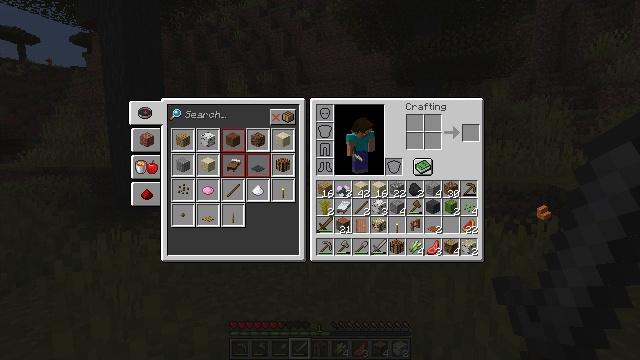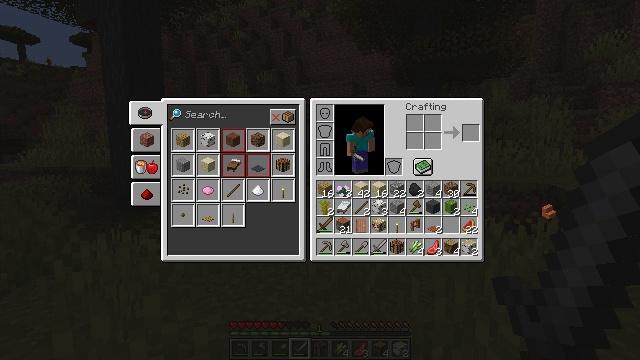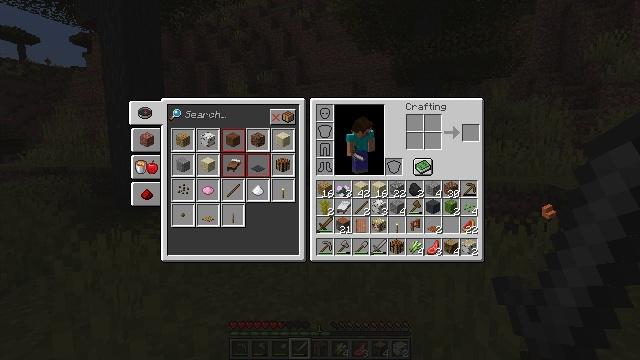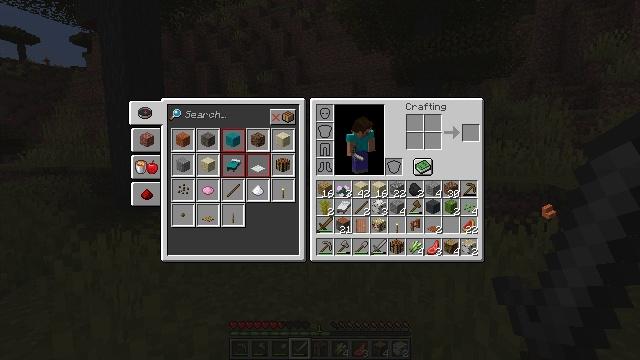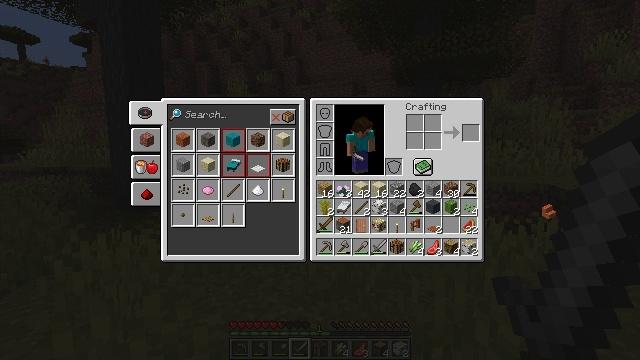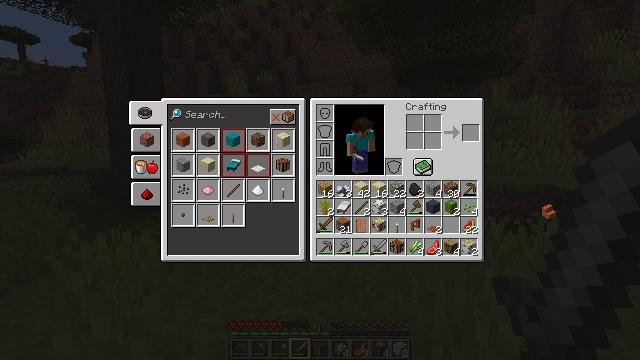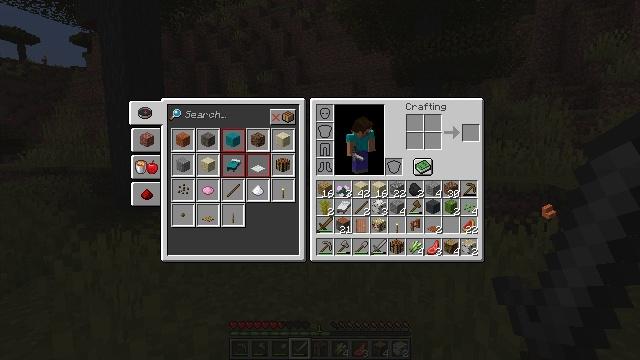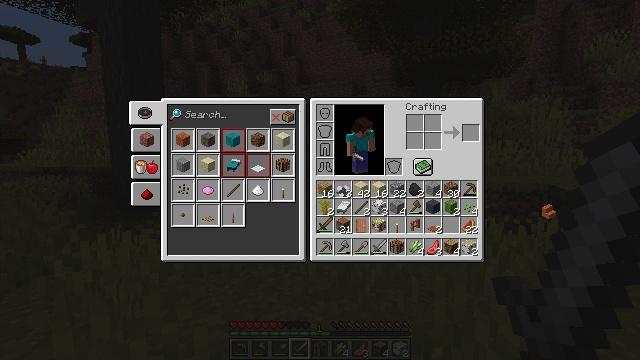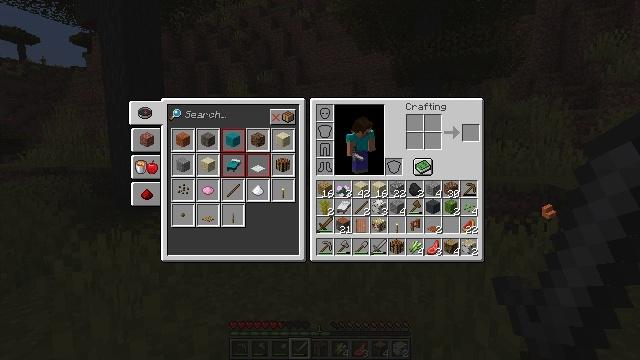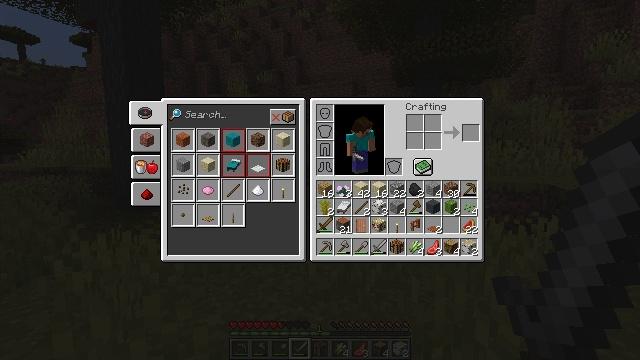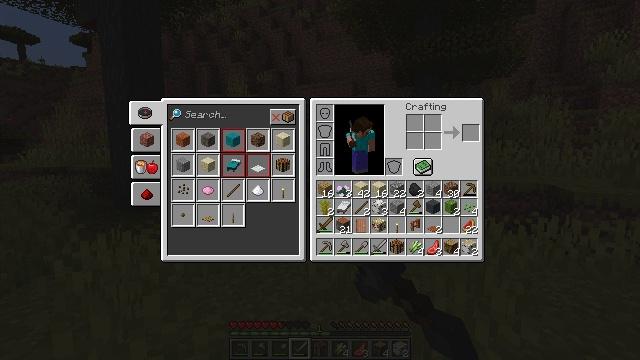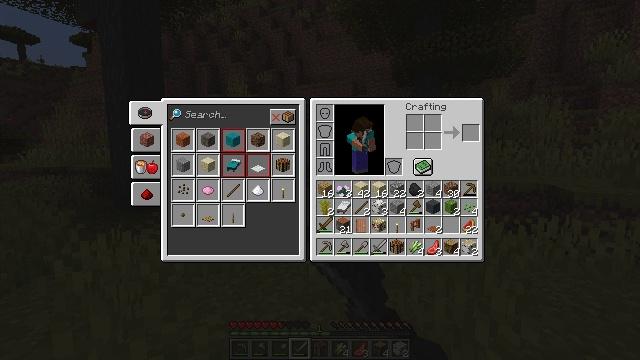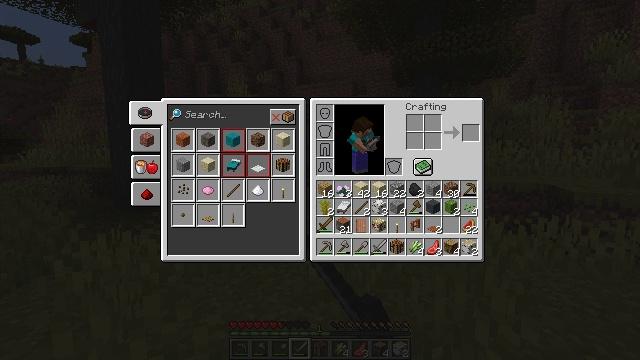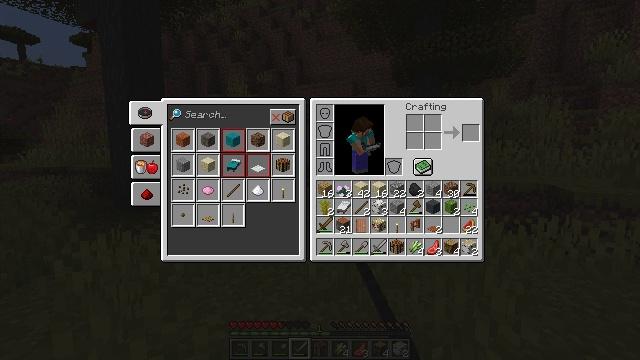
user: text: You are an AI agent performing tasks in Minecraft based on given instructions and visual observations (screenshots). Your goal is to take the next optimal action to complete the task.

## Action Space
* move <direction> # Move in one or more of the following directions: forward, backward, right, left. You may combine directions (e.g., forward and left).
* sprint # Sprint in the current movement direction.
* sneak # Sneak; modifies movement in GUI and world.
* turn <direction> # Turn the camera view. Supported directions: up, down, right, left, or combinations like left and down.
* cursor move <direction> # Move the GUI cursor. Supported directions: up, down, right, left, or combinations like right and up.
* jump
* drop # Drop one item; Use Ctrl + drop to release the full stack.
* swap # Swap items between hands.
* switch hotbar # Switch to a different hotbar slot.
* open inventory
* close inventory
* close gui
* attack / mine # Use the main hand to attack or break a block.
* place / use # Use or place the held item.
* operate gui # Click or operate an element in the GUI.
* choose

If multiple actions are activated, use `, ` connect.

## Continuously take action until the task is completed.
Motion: motion action
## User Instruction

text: Remove acacia stairs from the inventory.
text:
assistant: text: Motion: operate gui
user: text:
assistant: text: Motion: operate gui
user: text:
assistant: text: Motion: operate gui
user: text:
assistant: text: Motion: operate gui
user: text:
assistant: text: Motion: no_op
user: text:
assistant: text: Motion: no_op
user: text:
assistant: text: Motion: operate gui
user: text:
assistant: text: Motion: operate gui
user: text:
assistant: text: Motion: no_op
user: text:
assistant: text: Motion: no_op
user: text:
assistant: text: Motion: cursor move left
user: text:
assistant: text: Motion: cursor move left
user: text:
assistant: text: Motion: cursor move left
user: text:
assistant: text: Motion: no_op